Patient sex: M
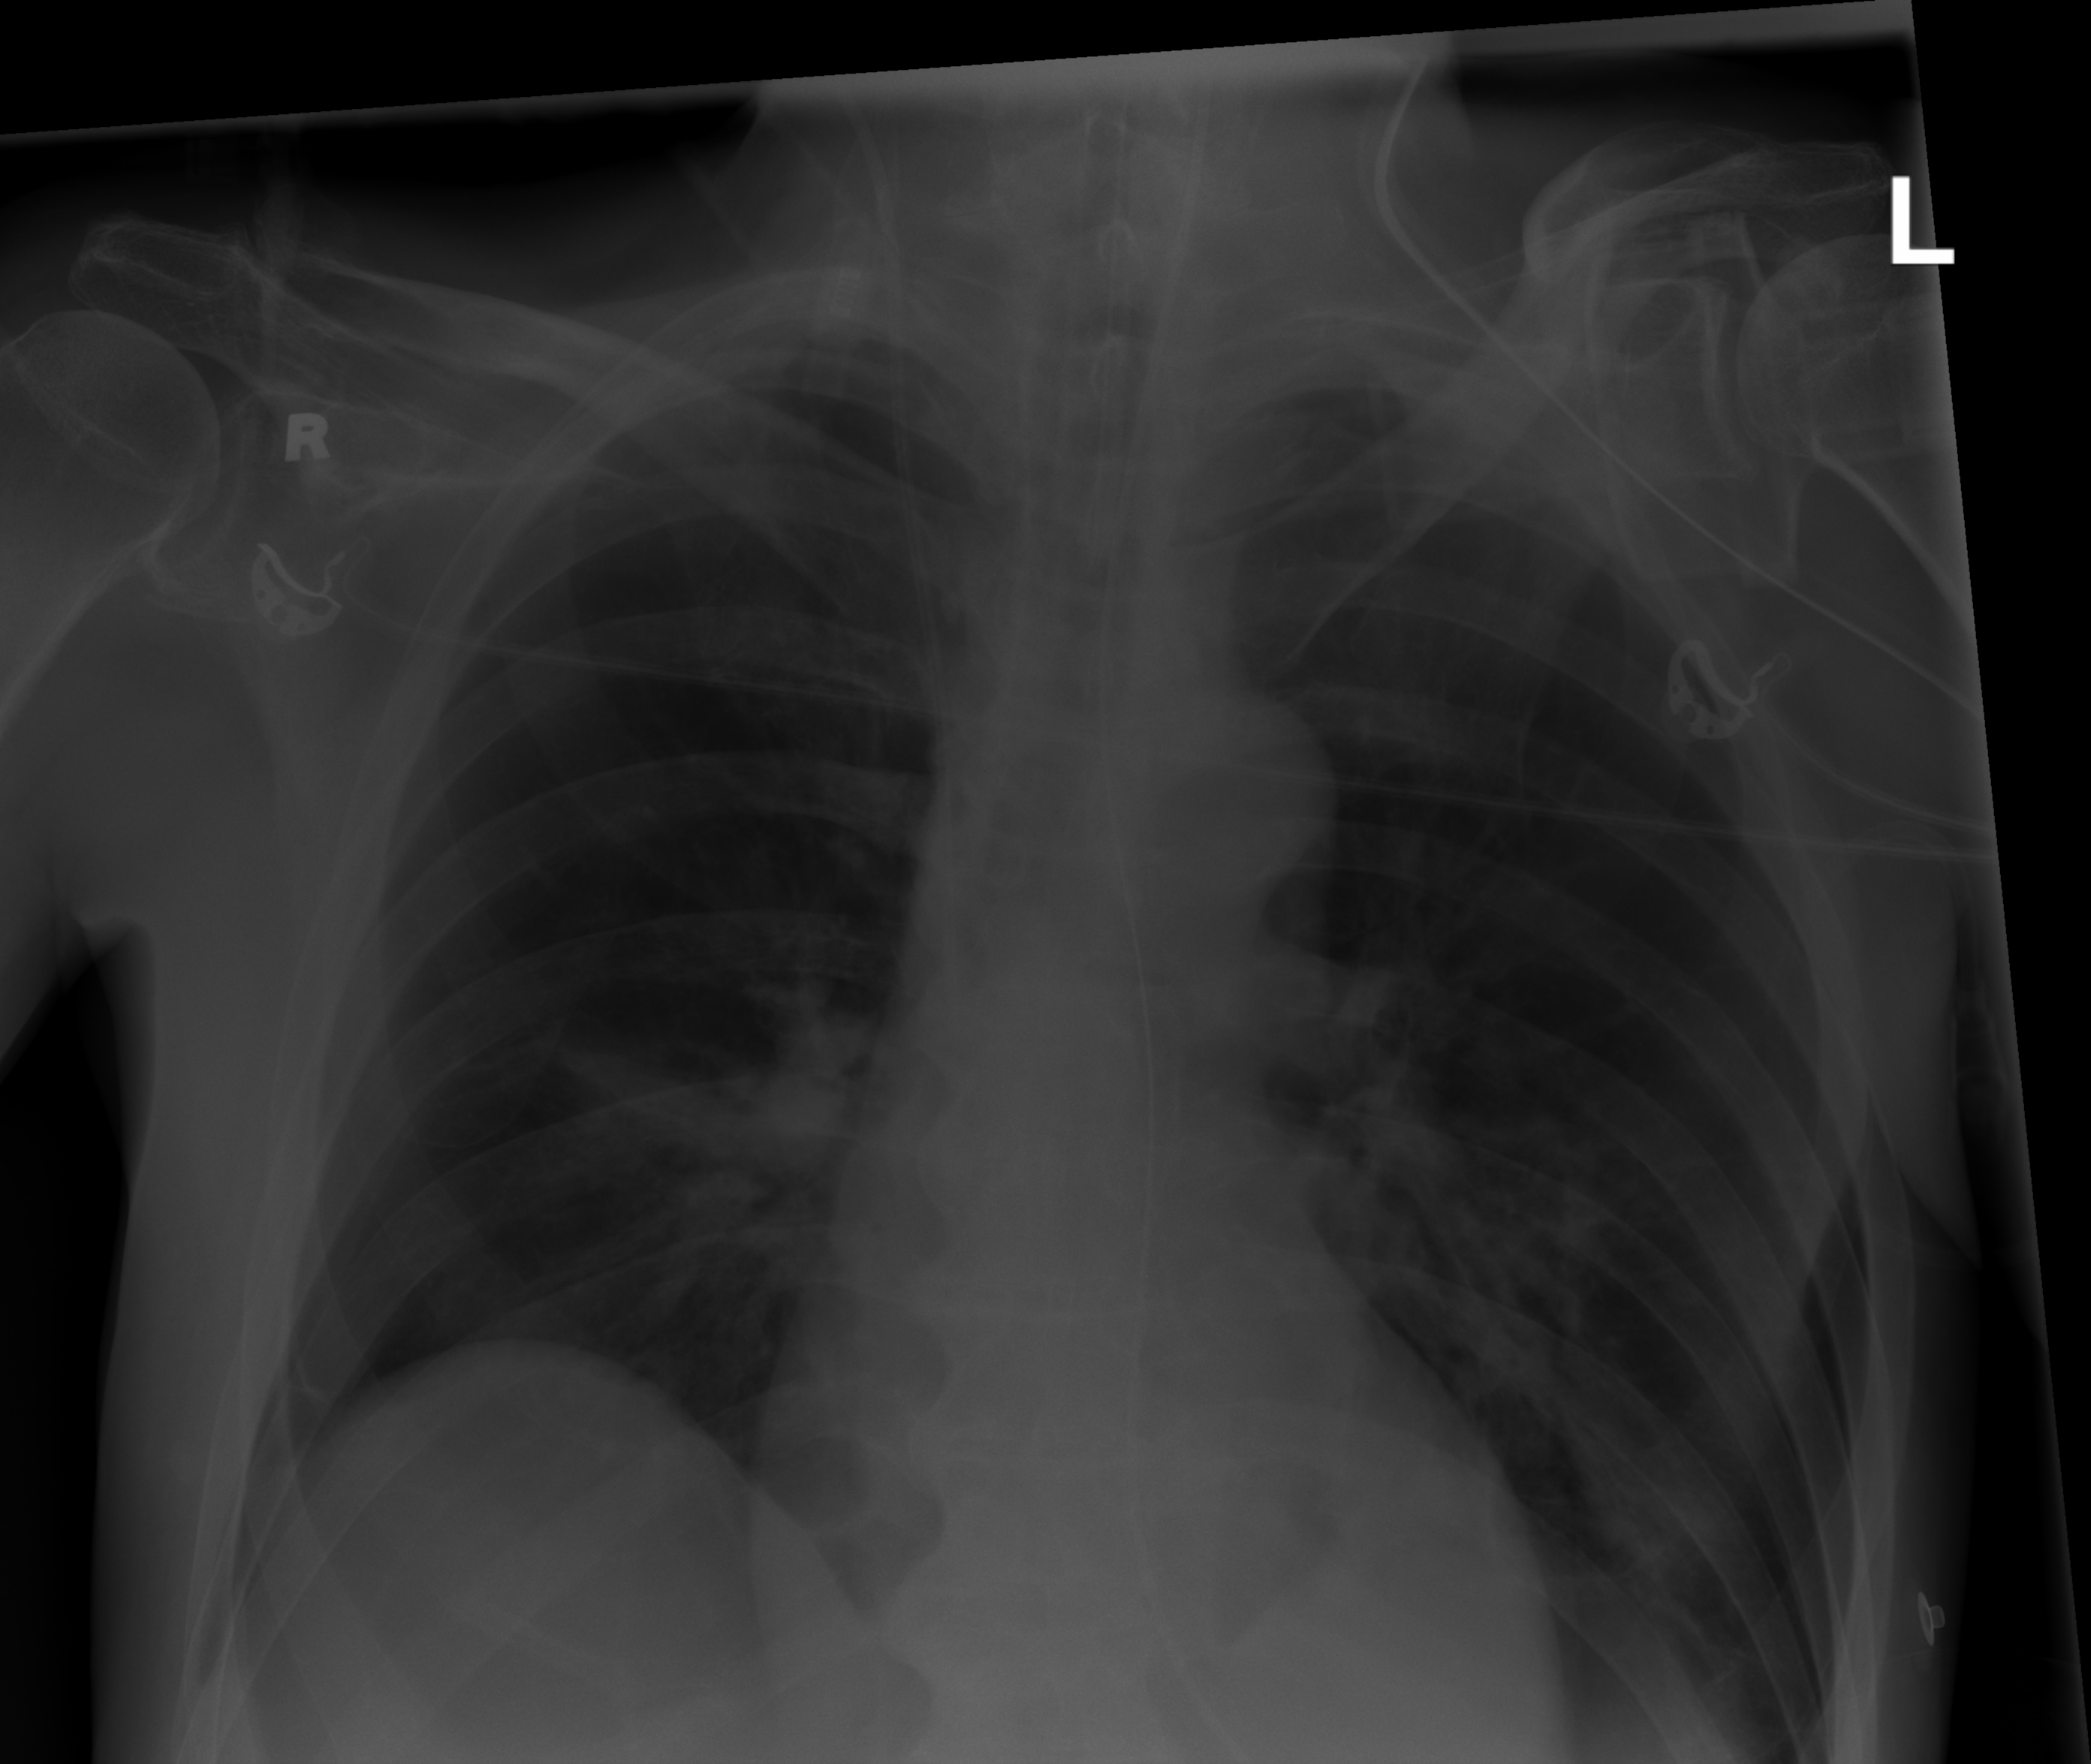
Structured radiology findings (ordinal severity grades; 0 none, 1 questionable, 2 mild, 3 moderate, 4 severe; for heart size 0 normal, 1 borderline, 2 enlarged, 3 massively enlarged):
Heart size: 0
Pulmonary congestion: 0
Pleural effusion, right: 0
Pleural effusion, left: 2
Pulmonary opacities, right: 2
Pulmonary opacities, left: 2
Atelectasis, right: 2
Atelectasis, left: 2